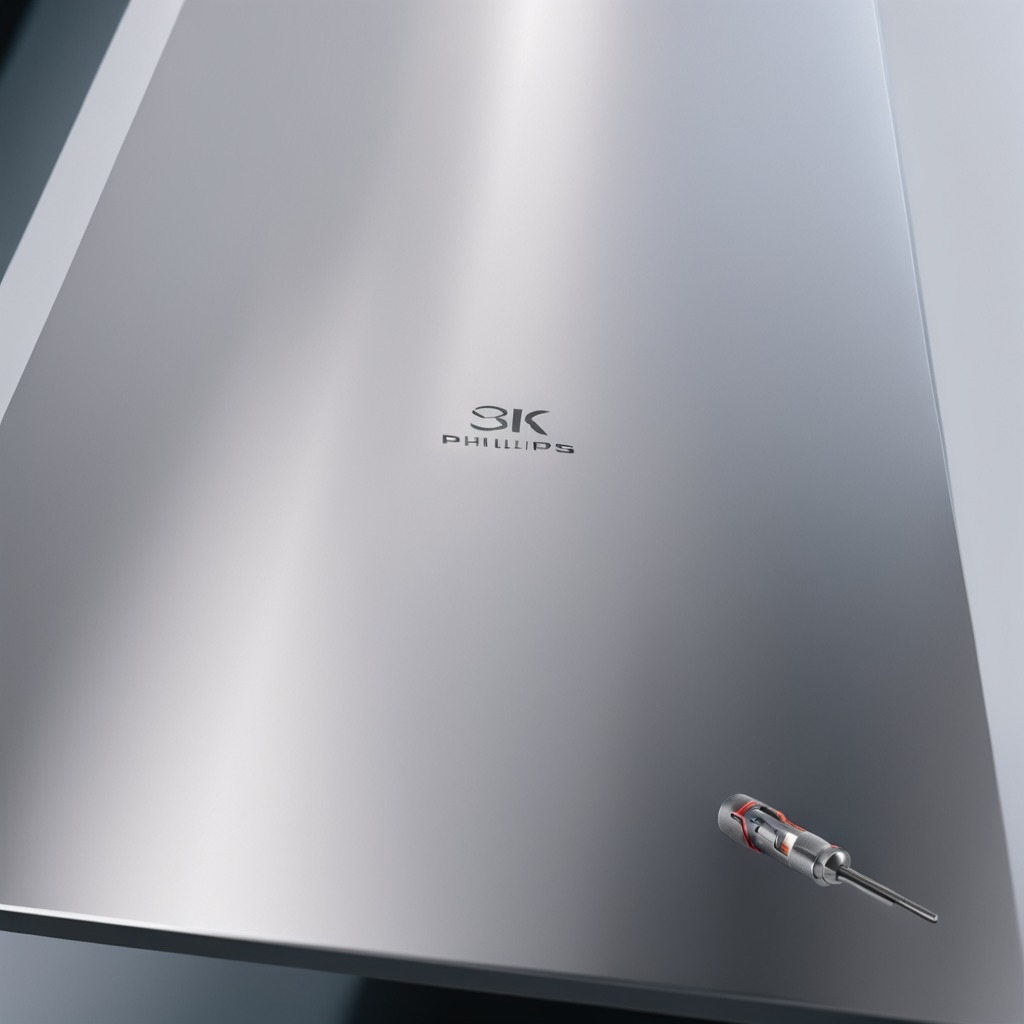
A screwdriver is lying on the stainless steel table in a high-end prototyping lab.